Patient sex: M
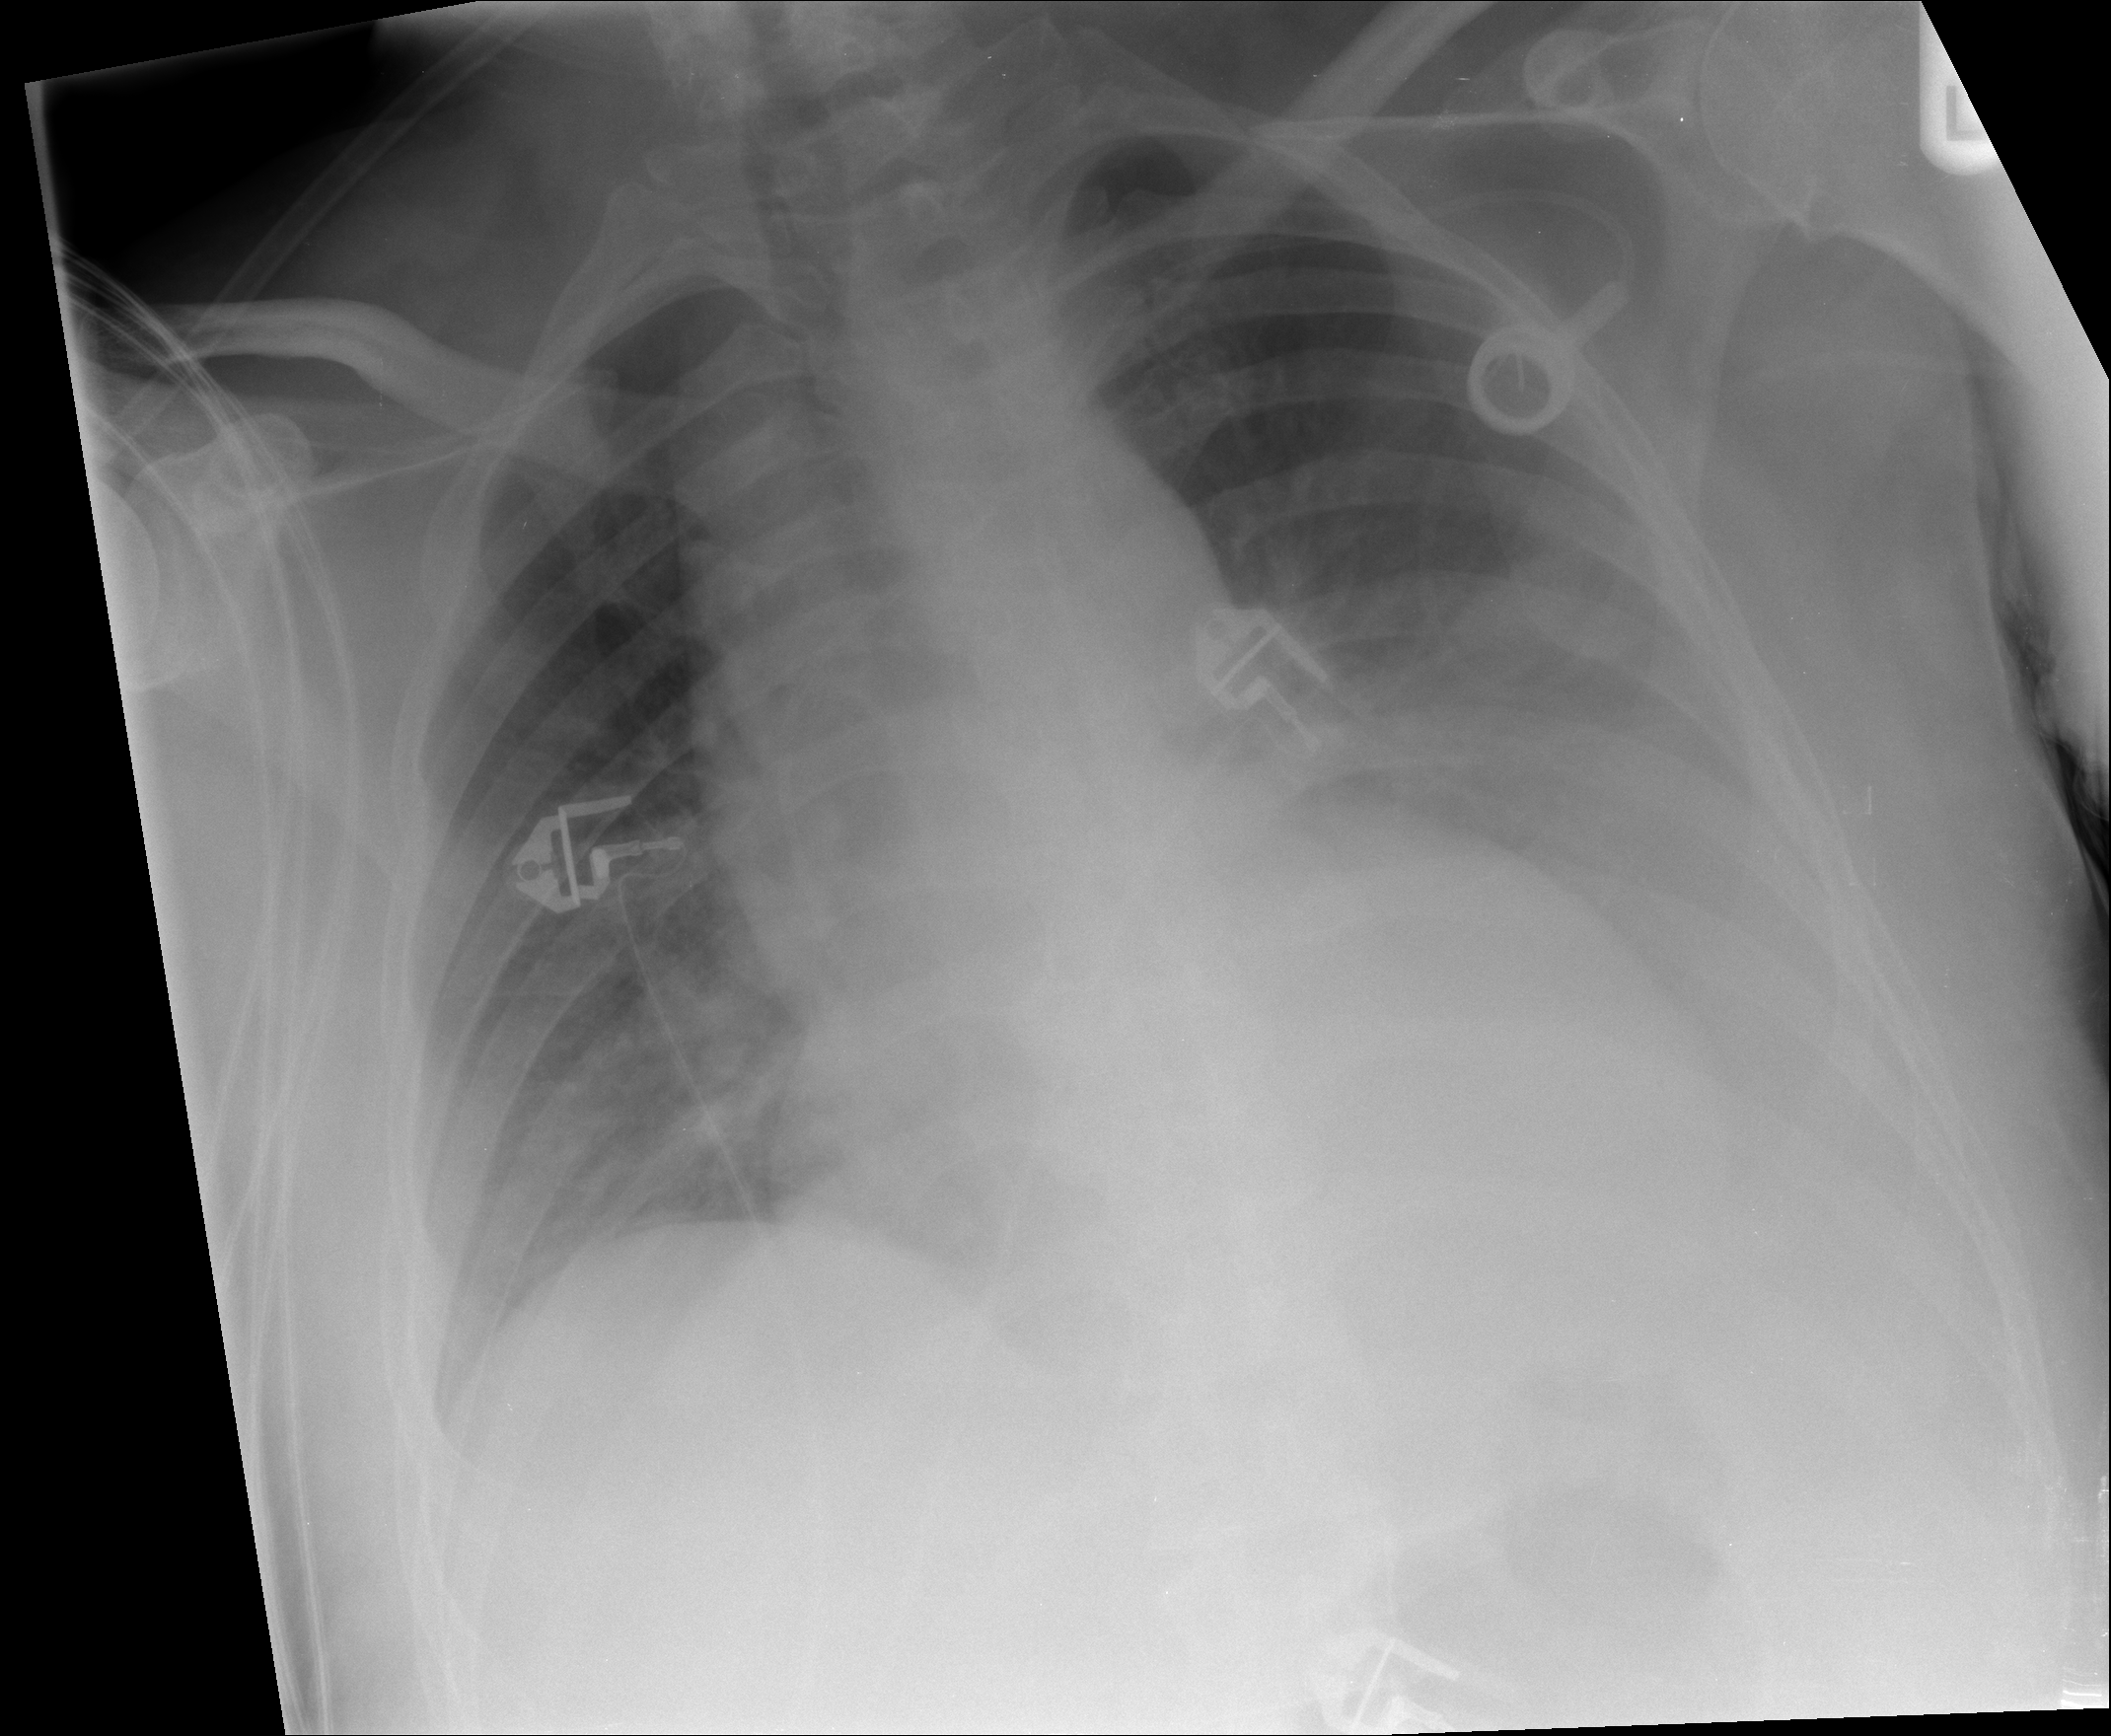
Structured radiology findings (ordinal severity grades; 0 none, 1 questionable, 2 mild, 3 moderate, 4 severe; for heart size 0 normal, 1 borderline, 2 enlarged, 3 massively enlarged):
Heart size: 1
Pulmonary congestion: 0
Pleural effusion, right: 2
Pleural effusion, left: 3
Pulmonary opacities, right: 0
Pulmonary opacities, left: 0
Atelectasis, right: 2
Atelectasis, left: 2